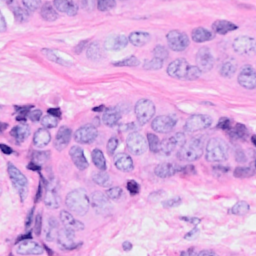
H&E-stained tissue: Breast